Question: I am using uipickerview in textfield. When I click on any text Field an uipickerview will display, and we can select any value from uipickerview.
So, my problem is that. When I click on textfield uipicker will come as well as in text field editing mode is showing.

so, when i clicked on HelpTopics text field, picker is coming as well as it showing editing mode in textfield.
How solve it. I mean, i do not want that editing option mode.
When i click on textfield only picker will be show, this is I want.
How to do it ?
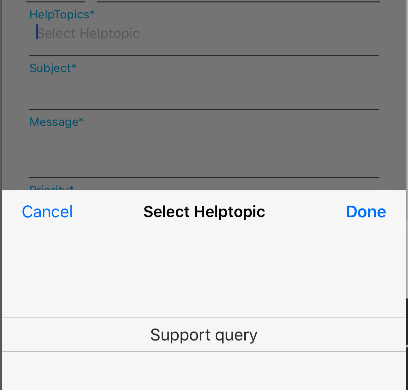
Answer: Just write one line
'''
yourTextFieldObject.tintColor = .clear // "yourTextFieldObject" is "HelpTopics" textField's object
'''
'''
yourTextFieldObject.tintColor = [UIColor clearColor]; // "yourTextFieldObject" is "HelpTopics" textField's object
'''
But above code your cursor color will be clear and will not be display.